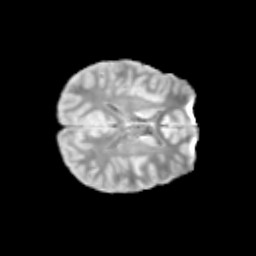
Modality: T2w
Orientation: axial
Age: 12
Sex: male
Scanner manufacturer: siemens
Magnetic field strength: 3 T
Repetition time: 3.8 s
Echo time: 0.07 s